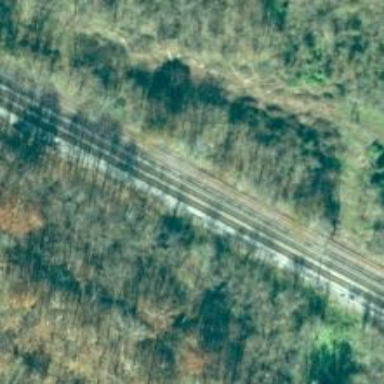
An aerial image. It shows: Railway track.